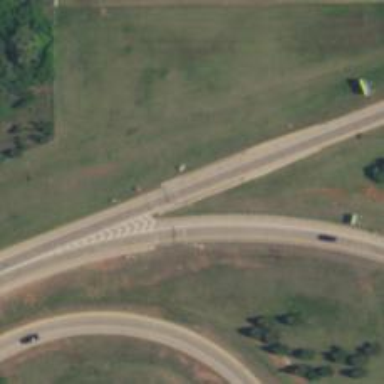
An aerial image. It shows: Toll gantry on the road.